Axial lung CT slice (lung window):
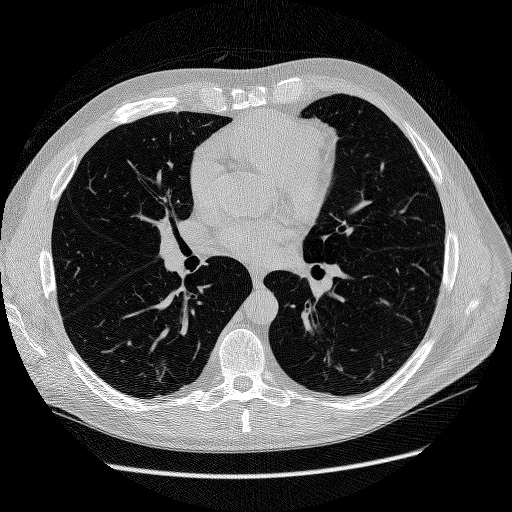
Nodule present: no